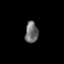
Tissue: skin
Cell type: Fibroblasts
Senescence score: 0.7774
Nuclear area (px): 267
Mean DAPI intensity: 110.124